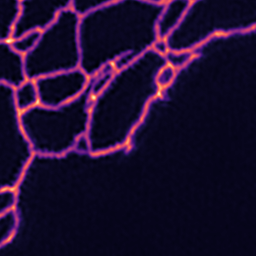
Label: Super-resolution ER image